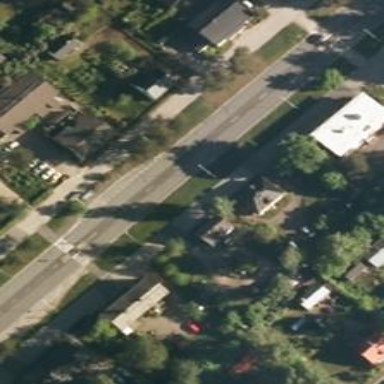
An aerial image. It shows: Road with "give way" sign.